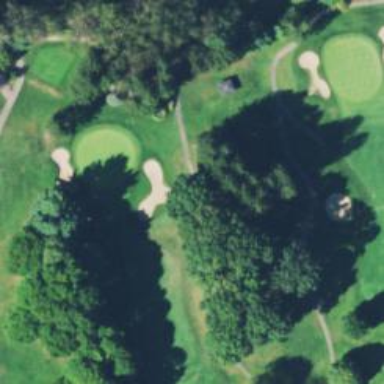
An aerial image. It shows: Path for both roads and golfers.